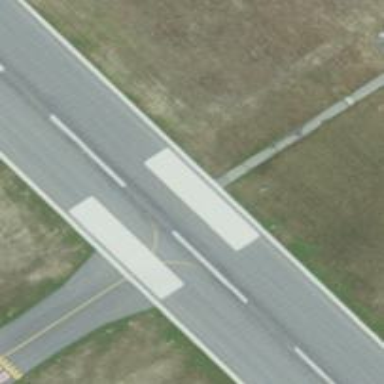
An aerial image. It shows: Asphalt taxiway at the airport.